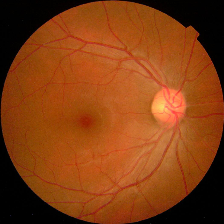
Diabetic retinopathy grade: No DR